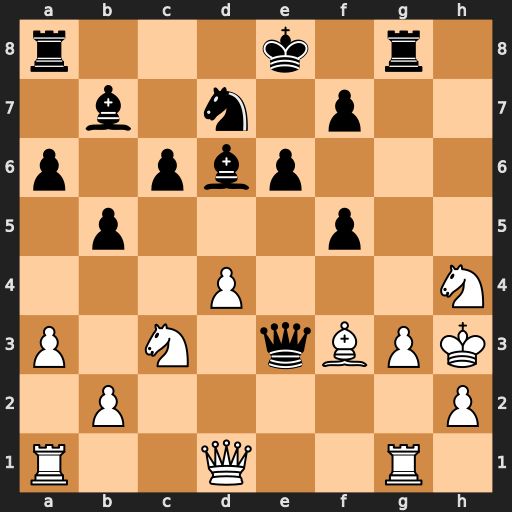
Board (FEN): r3k1r1/1b1n1p2/p1pbp3/1p3p2/3P3N/P1N1qBPK/1P5P/R2Q2R1
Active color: w
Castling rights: q
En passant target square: -
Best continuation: Nxf5 exf5 Re1 Qxe1 Qxe1+